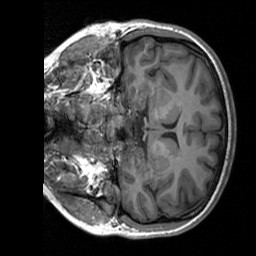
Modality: T1w
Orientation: coronal
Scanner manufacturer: siemens
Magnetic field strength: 3 T
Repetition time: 1.76 s
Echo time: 0.0022 s